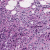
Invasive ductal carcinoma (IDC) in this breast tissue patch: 0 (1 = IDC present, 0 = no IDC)